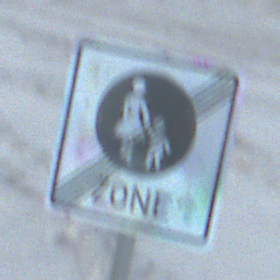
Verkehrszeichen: EndeFussgaengerzone
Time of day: SunriseSunset
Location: Outdoor (Beach)
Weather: PartlyCloudy
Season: NotSpecified
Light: Natural